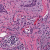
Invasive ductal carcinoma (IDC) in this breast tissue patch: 1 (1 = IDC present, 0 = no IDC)